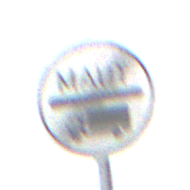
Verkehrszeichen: EndeMautpflicht
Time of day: Night
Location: Outdoor (Nature)
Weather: Overcast
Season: NotSpecified
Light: Artificial